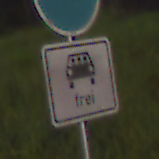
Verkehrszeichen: MehrfachbesetzePersonenkraftwagenFrei
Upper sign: Busssonderstreifen
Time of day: Night
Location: Outdoor (Suburban)
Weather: PartlyCloudy
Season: NotSpecified
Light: Artificial